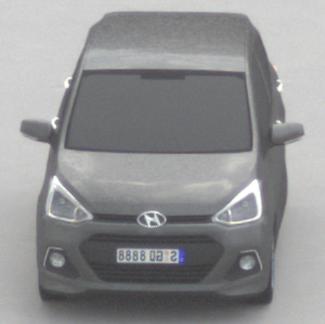
Make: Hyundai
Model: i10
Detailed model: Gen. 2
Model produced from: 2013
Model produced until: 2019
Doors: 5
Color: gray
Road condition: dry road
Daytime: morning or afternoon
Contrast: low contrast